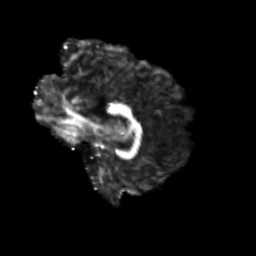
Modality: FA
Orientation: sagittal
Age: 25
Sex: female
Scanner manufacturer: siemens
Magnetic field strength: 3 T
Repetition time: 3.5 s
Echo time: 0.113 s